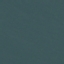
Land use / land cover: SeaLake